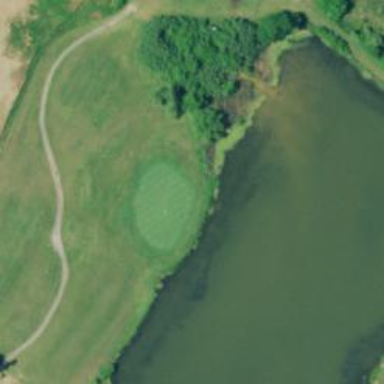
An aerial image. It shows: View of golf hole.